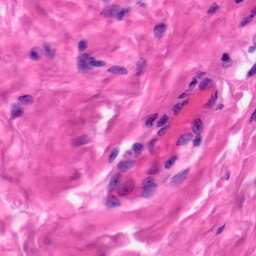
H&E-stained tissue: Skin